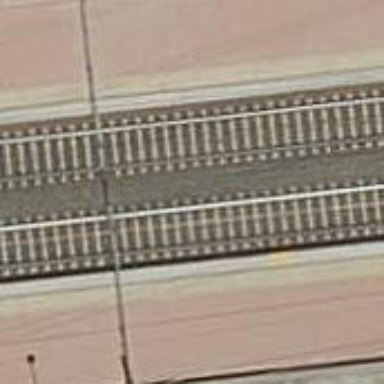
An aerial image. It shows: Railway track with contact lines for electrification.